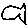
Label: fish